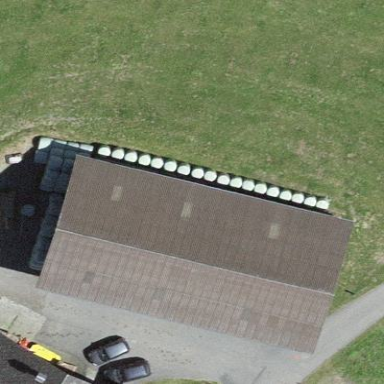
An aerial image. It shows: Shed.